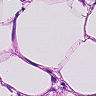
Metastatic tissue present: no